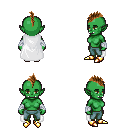
a pixel art fantasy rpg character, female body template, orc, green skin, white cape, teal pants, brown mohawk hairstyle, white cloth bandages, gold boots, four views (front, back, left, right), 2x2 character sprite sheet, small pixel art, hard edges, no anti-aliasing